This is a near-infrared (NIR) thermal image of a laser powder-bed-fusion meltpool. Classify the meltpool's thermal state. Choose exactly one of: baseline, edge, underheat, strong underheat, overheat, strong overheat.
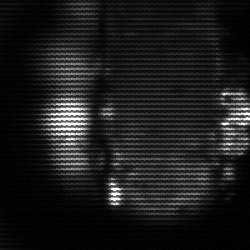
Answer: strong underheat